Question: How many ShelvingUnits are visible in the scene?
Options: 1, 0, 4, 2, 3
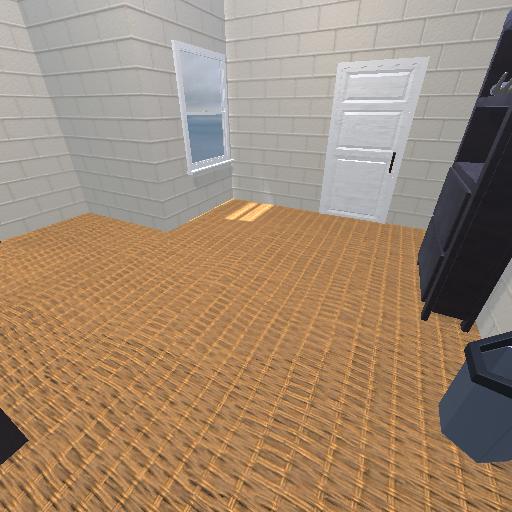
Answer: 1